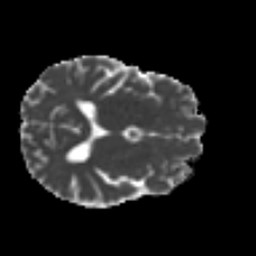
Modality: MD
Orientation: axial
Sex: male
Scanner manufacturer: ge
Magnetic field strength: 3 T
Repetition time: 7 s
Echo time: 0.08 s